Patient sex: M
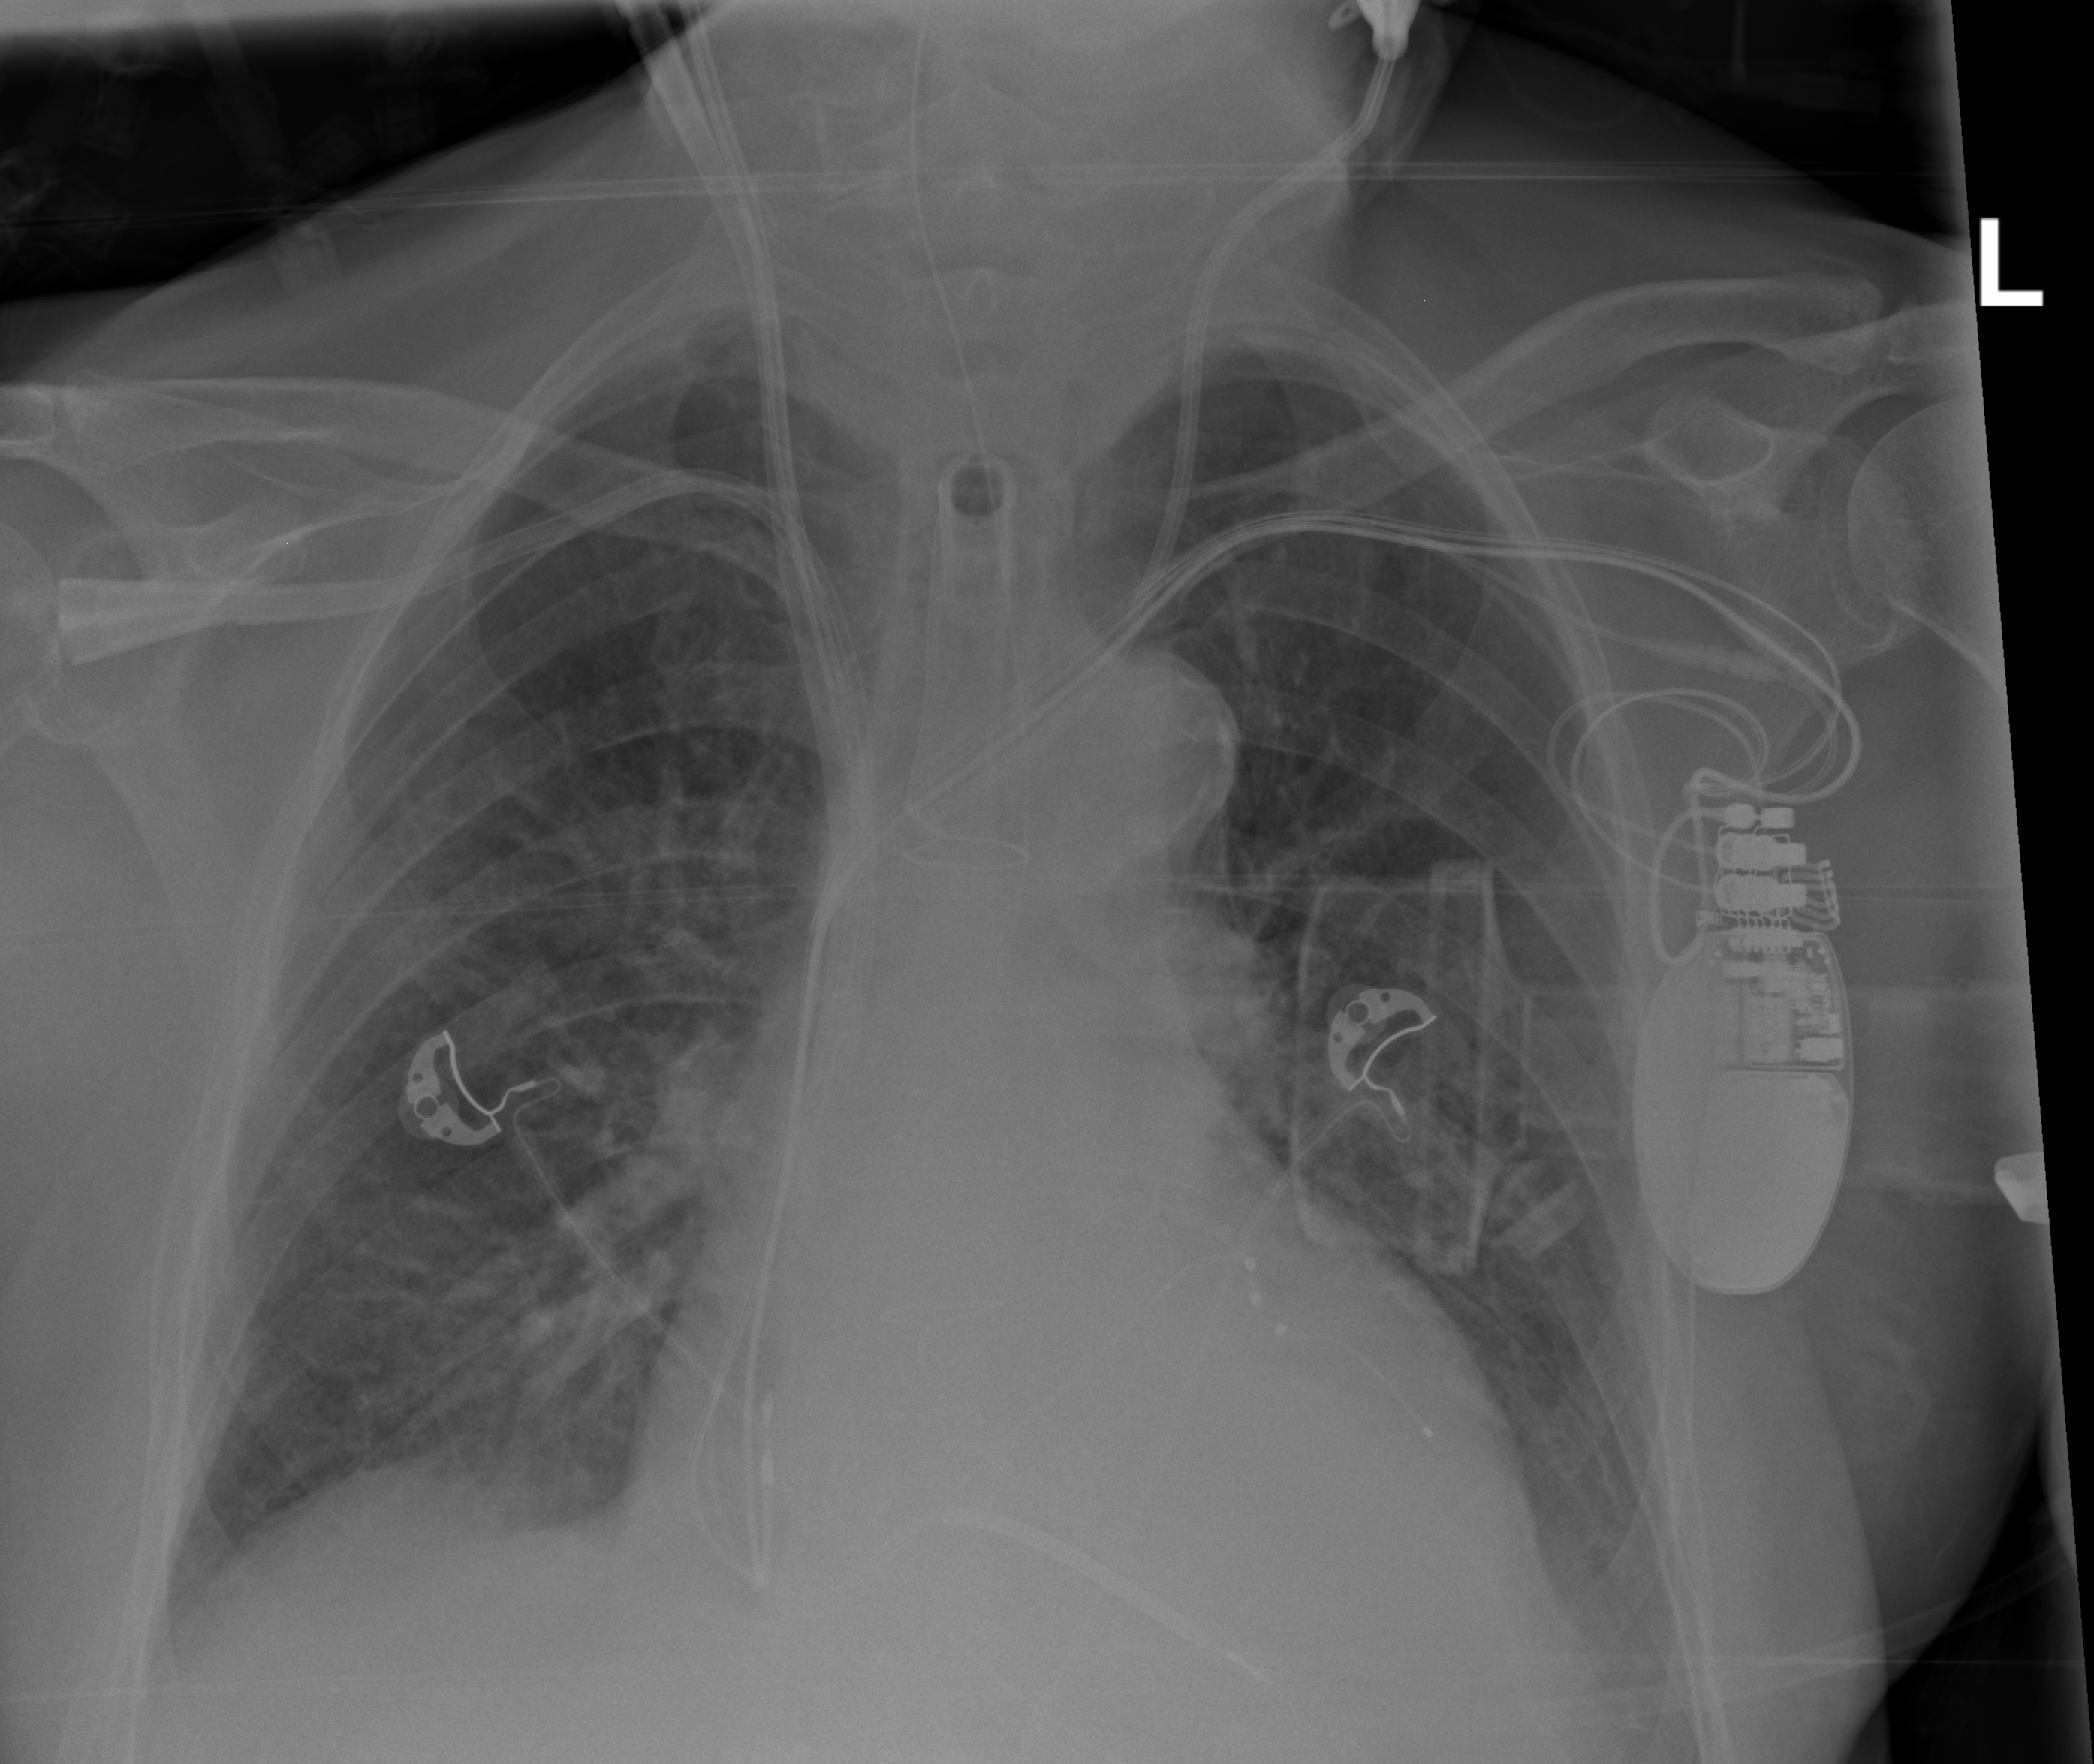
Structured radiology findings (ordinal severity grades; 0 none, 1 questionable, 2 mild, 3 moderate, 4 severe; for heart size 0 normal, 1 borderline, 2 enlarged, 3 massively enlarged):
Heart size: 2
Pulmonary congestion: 2
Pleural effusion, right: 2
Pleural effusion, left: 2
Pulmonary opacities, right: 0
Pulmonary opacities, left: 0
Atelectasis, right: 2
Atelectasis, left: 2